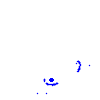
Particle: kaon